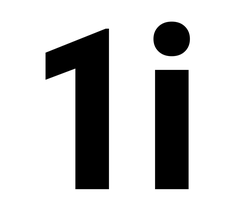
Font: Roboto_Condensed_ExtraBold